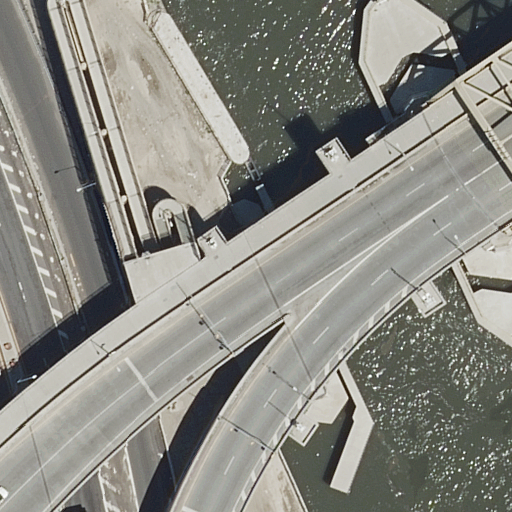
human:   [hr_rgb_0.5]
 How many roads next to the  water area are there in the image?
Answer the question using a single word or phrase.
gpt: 4

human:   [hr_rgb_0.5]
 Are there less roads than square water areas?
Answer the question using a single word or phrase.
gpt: no

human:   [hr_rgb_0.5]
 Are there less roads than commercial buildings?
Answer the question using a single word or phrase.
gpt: no

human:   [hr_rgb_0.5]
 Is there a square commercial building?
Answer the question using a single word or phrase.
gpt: no

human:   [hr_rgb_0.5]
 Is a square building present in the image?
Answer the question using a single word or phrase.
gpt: no

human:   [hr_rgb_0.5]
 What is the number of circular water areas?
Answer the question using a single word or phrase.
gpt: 0

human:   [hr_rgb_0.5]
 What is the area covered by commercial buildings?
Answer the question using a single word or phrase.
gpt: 0m2

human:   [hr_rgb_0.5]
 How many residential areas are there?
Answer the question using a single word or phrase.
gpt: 0

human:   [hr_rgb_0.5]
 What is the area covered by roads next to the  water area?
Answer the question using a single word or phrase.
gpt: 0m2

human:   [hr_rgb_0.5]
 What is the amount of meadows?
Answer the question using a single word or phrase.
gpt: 0

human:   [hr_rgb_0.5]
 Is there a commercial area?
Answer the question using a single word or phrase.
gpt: no

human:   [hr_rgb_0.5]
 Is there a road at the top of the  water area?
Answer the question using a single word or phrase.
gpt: no

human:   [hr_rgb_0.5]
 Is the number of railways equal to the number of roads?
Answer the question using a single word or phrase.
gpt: no

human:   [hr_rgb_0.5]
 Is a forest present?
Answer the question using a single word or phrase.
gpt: no

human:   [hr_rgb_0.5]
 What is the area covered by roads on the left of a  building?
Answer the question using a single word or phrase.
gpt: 0m2

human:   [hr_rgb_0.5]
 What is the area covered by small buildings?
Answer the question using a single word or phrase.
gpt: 0m2

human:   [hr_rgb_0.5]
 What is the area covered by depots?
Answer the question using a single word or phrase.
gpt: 0m2

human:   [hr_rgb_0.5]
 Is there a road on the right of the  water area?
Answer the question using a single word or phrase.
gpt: no

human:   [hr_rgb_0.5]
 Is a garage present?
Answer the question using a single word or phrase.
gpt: no

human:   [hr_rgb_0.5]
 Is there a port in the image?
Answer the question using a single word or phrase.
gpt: no

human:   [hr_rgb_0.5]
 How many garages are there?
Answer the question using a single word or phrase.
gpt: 0

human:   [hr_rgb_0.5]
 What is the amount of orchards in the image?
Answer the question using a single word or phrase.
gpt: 0

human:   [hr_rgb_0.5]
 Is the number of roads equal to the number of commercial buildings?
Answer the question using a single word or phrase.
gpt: no

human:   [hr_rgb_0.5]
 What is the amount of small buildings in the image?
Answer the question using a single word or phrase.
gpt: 0

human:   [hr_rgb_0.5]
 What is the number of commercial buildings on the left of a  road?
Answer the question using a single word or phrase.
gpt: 0

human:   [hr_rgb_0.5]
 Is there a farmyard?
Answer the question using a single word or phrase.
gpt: no

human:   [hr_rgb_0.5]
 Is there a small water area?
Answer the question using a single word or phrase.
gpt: no

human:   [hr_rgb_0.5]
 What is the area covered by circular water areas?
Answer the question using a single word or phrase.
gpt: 0m2

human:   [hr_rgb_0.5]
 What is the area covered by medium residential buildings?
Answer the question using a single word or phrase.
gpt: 0m2

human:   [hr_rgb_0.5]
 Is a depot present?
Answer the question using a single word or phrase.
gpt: no

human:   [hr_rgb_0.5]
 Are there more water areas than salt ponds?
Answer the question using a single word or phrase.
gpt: yes

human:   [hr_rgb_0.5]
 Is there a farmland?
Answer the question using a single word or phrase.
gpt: no

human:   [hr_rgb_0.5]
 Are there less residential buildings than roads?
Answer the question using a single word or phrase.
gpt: yes

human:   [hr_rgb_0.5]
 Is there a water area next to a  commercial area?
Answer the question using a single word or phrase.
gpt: no

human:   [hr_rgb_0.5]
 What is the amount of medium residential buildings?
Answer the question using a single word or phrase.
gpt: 0

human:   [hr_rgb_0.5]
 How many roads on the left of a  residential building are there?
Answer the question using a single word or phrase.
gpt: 0